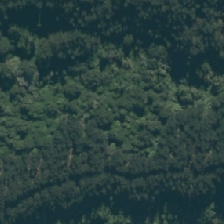
Land cover: broadleaved_indigenous_hardwood